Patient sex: M
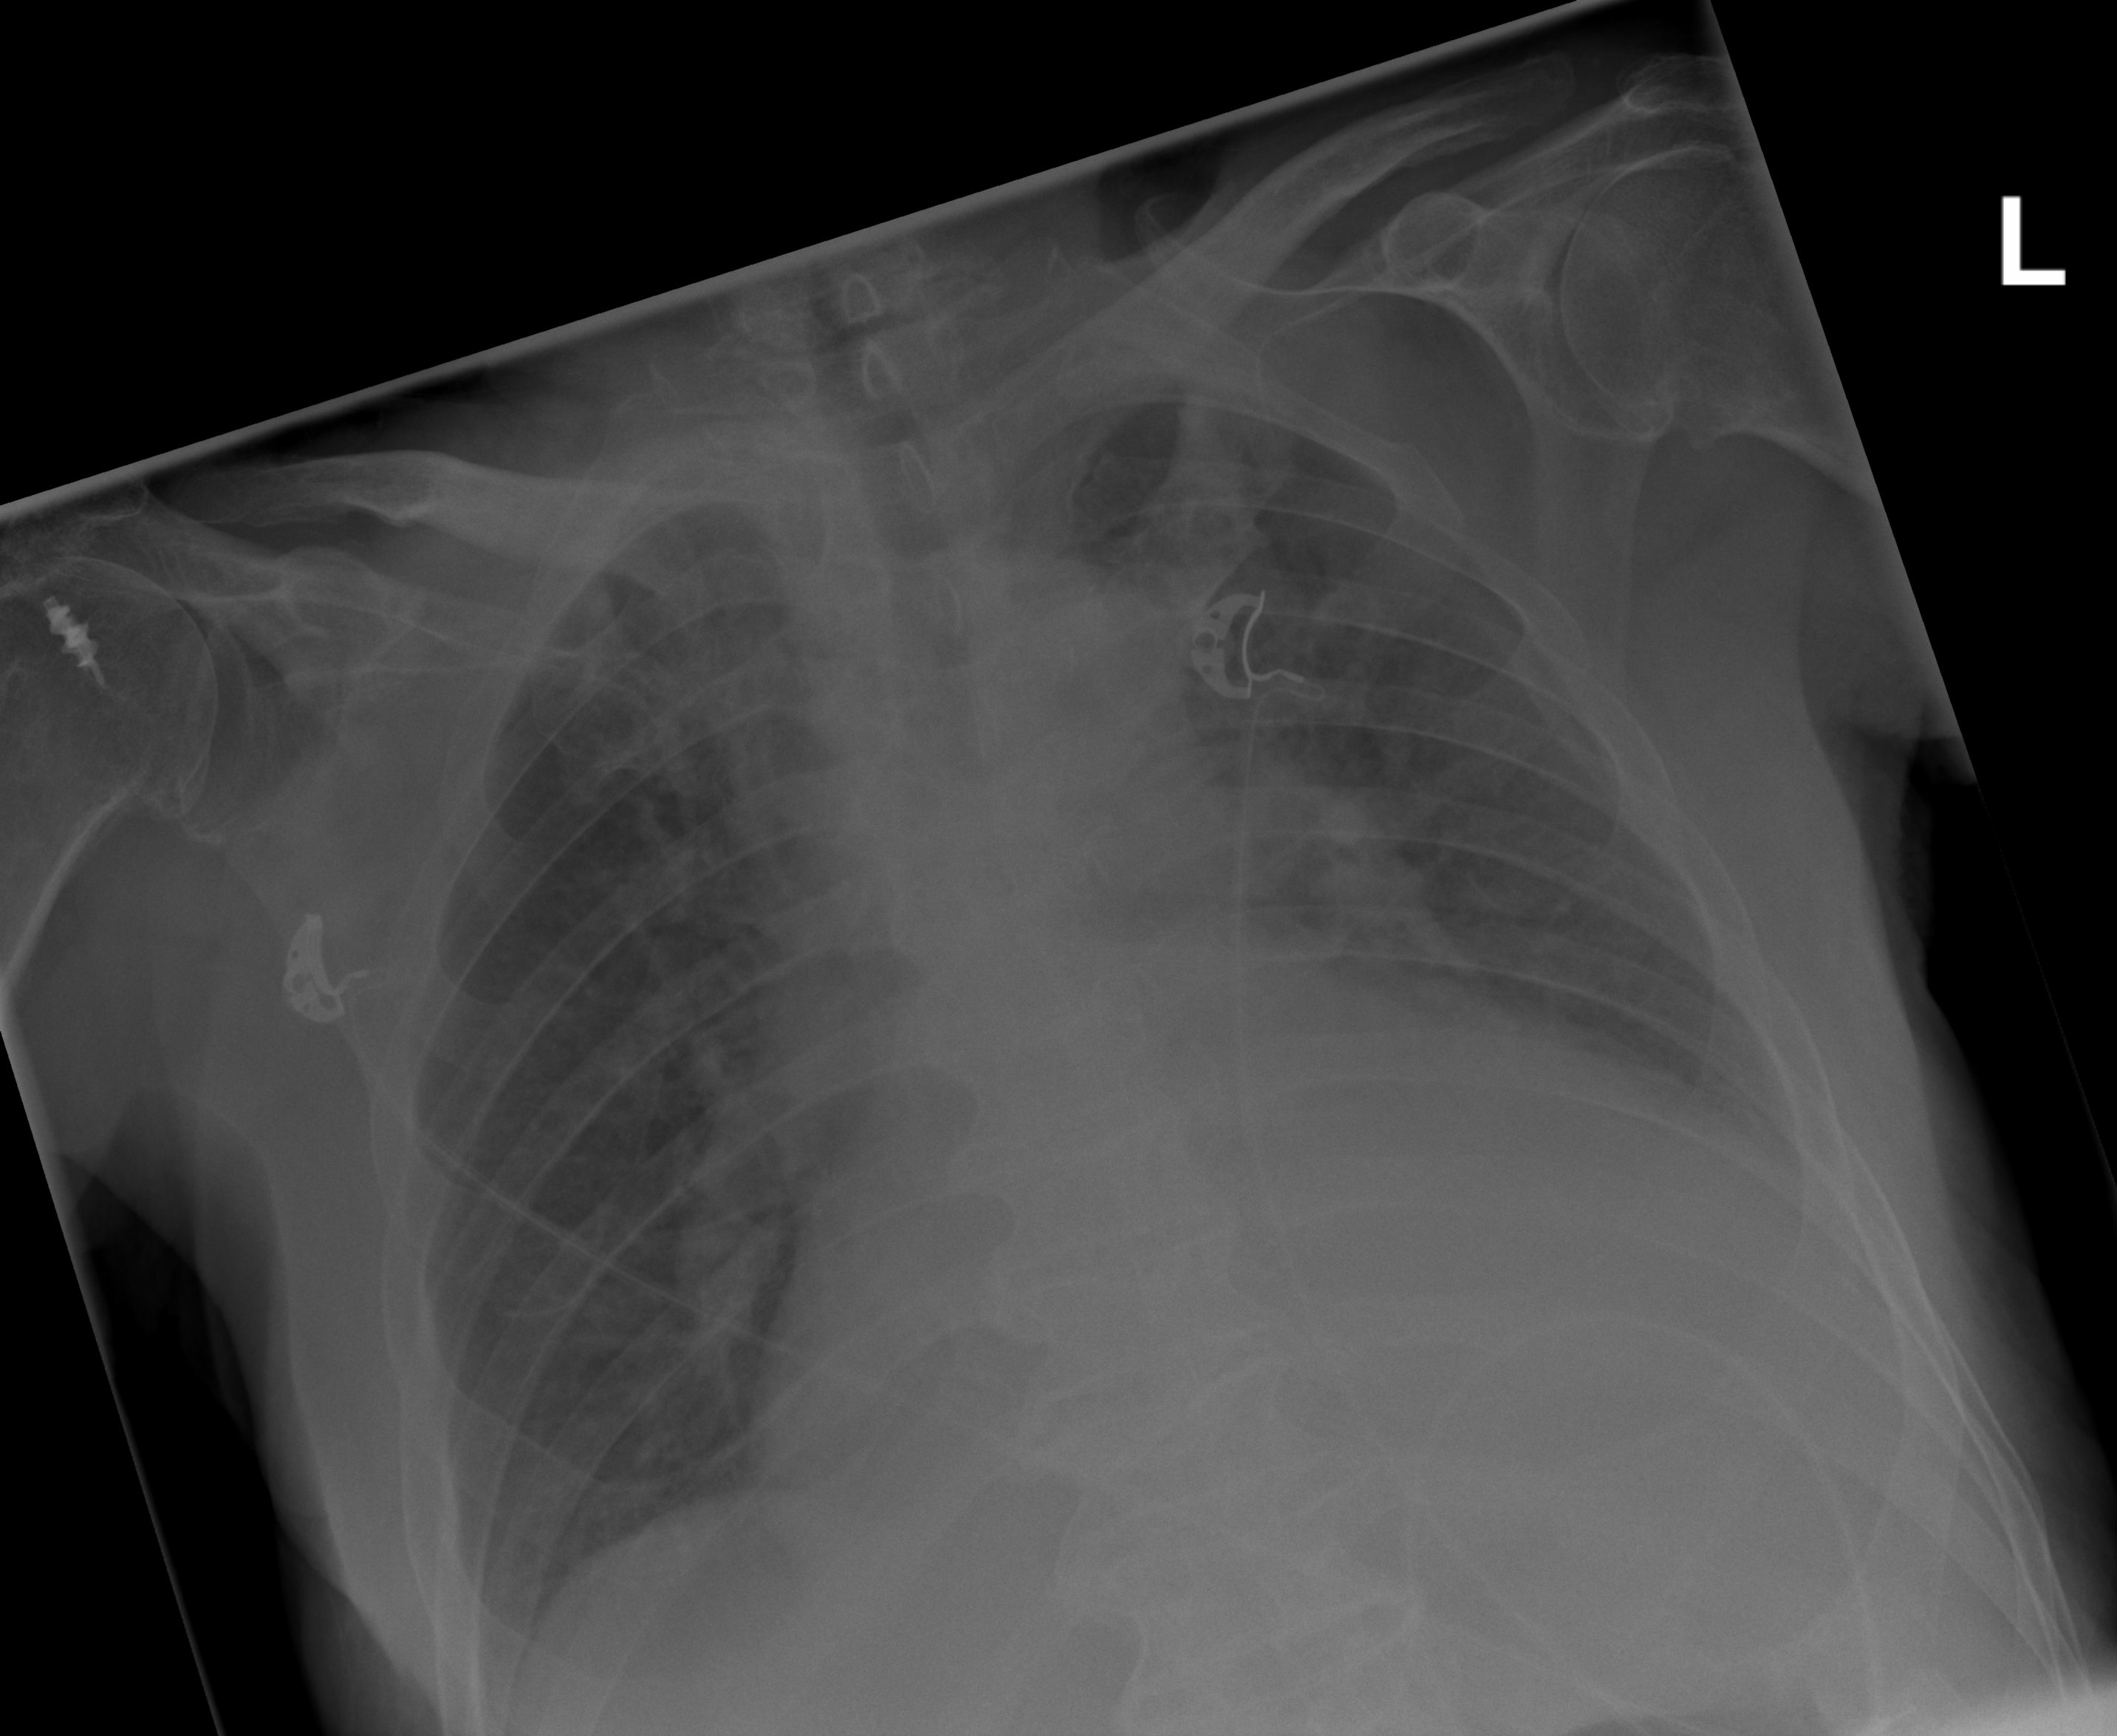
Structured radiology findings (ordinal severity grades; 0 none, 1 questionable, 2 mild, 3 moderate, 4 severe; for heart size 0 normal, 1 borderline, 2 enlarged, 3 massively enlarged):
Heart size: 3
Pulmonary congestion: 2
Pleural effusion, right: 1
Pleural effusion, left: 2
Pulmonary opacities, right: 0
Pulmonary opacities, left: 0
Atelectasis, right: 2
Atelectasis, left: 2